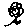
Label: flower